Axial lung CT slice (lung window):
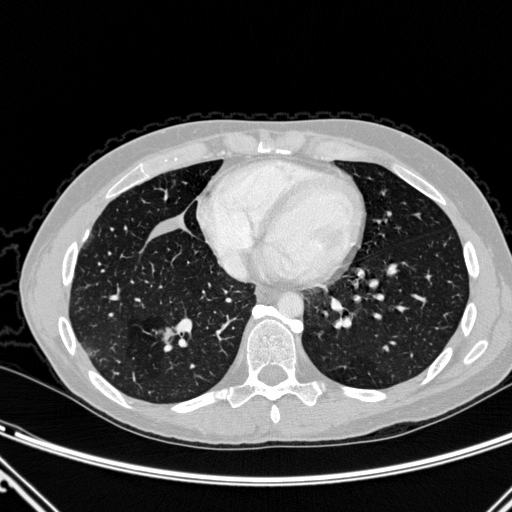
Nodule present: yes
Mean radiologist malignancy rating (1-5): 4.25